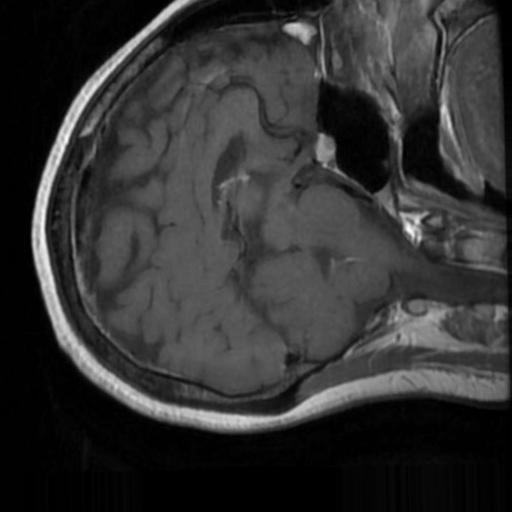
Label: brain_tumor